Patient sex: M
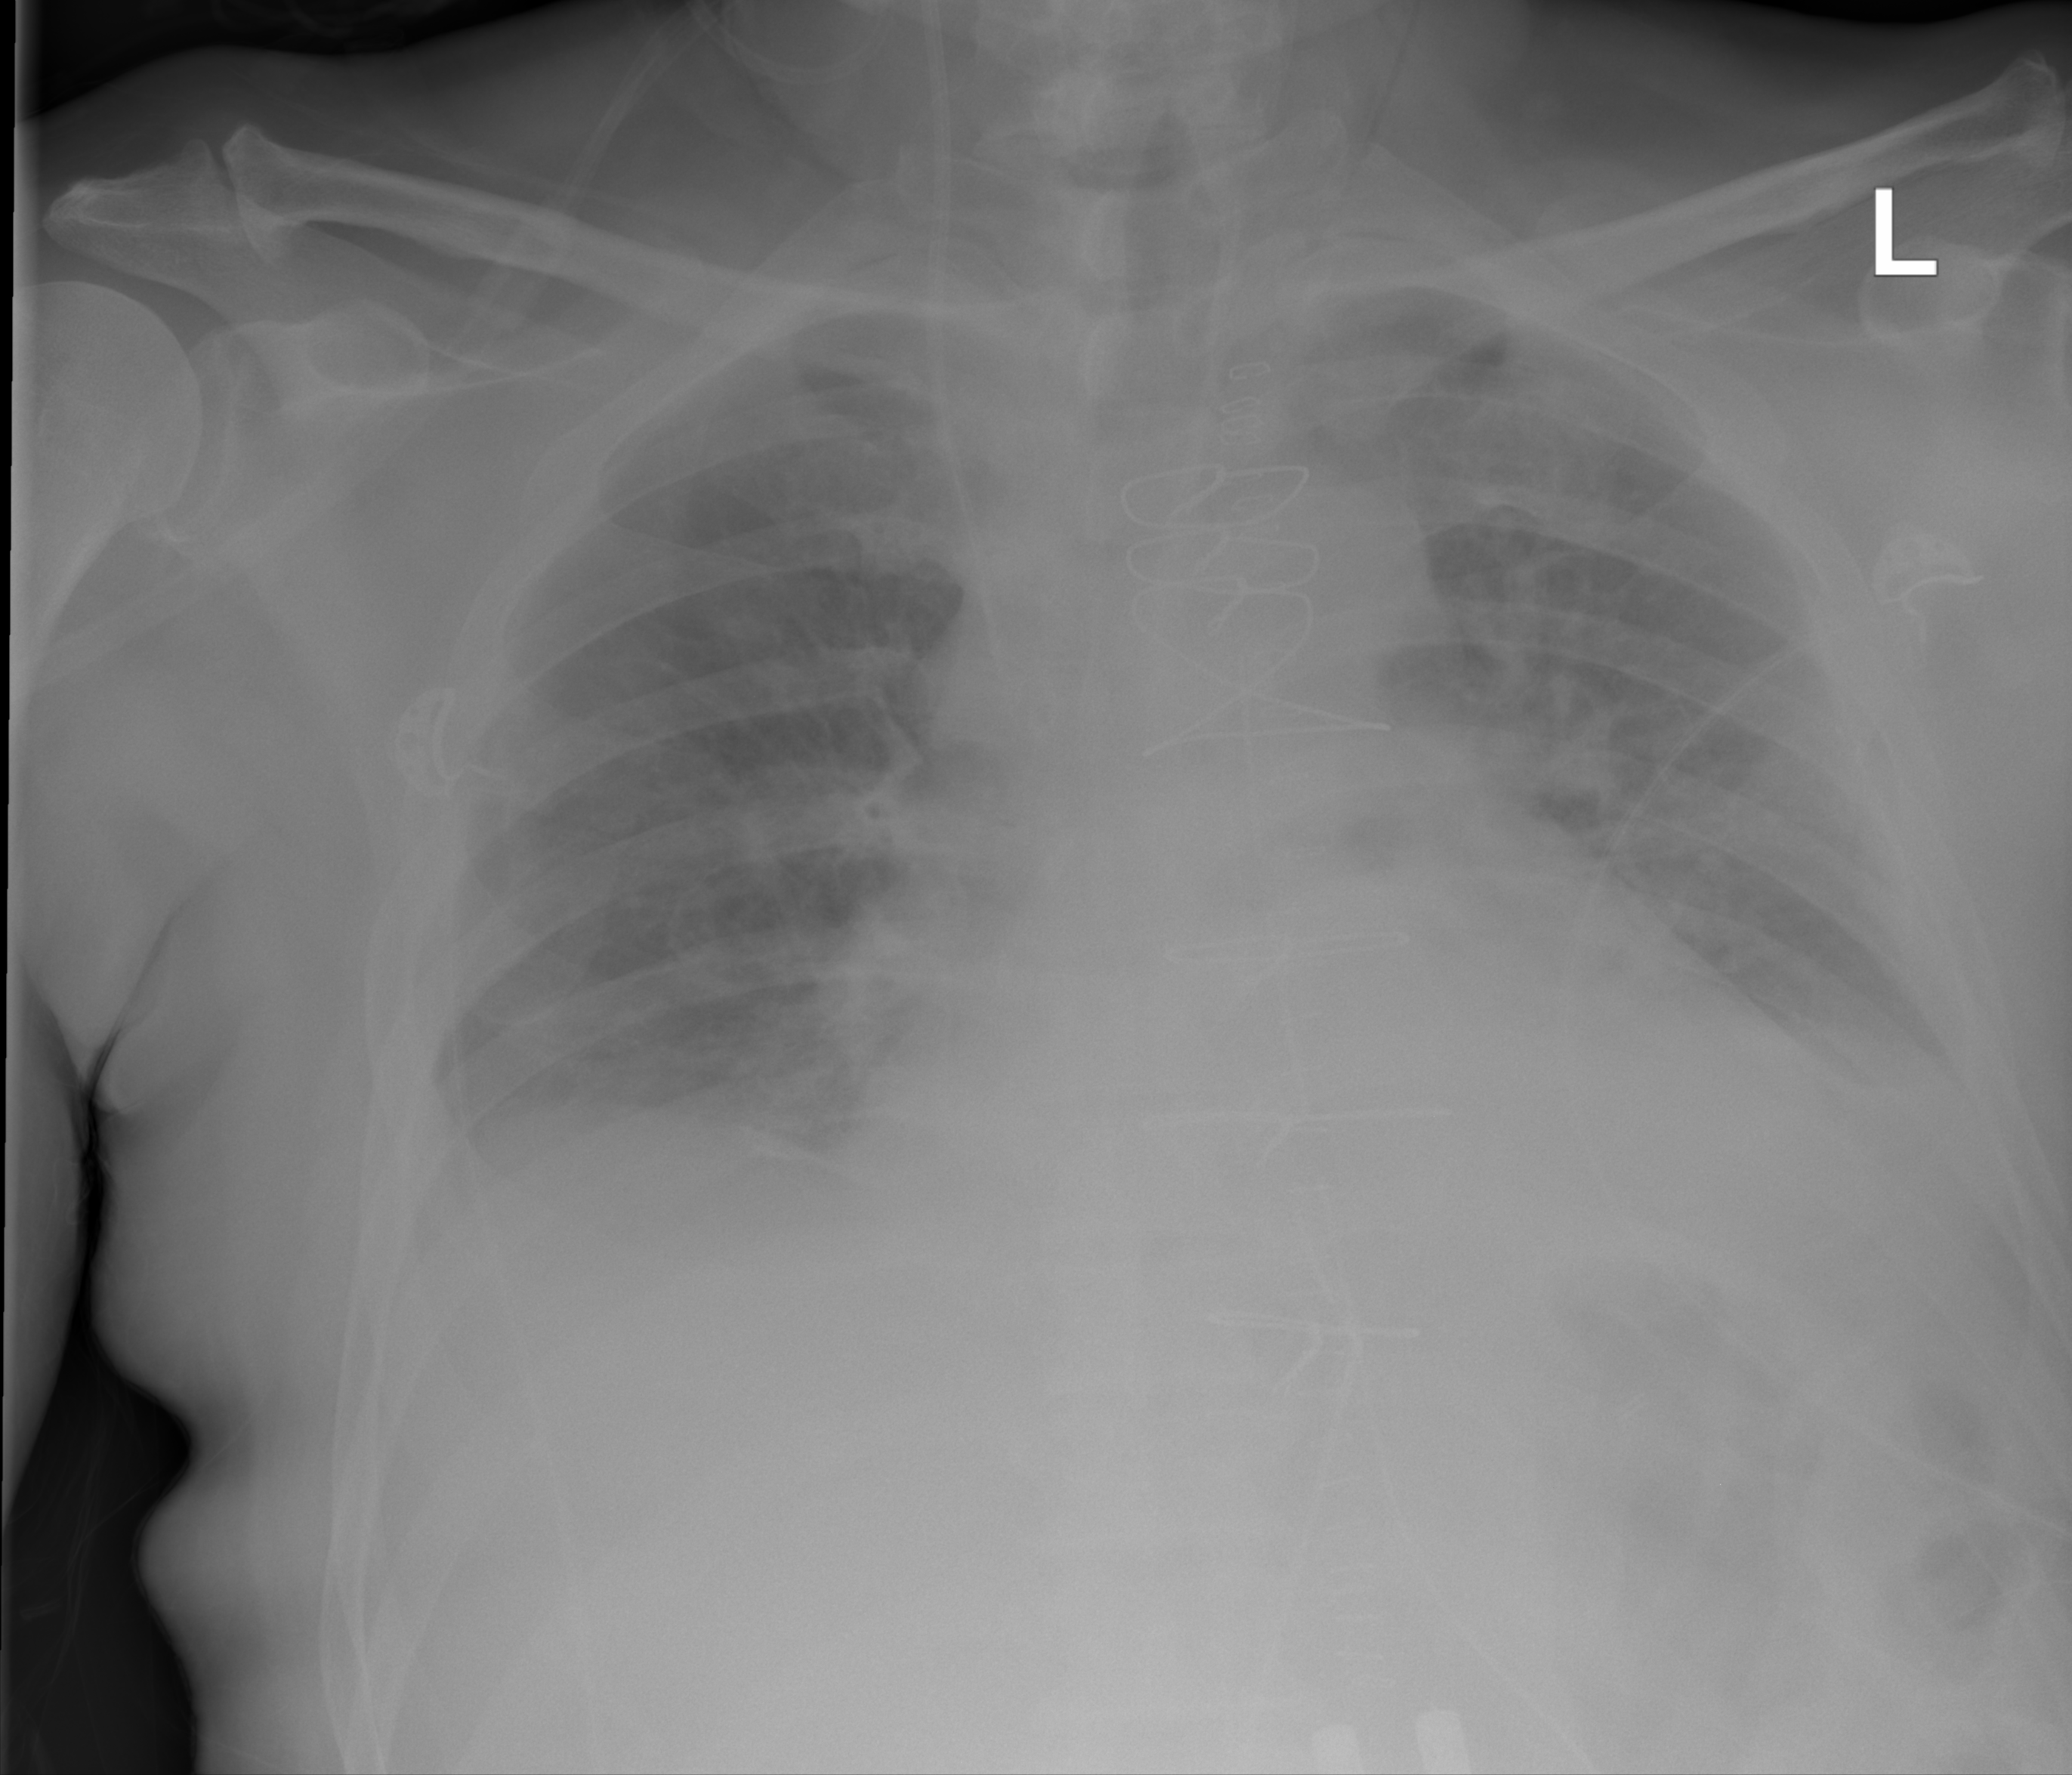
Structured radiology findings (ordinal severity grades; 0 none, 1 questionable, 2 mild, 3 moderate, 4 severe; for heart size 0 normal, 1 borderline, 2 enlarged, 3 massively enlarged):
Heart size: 0
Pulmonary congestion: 3
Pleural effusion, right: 2
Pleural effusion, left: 2
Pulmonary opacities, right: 2
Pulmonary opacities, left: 2
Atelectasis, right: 2
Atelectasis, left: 2